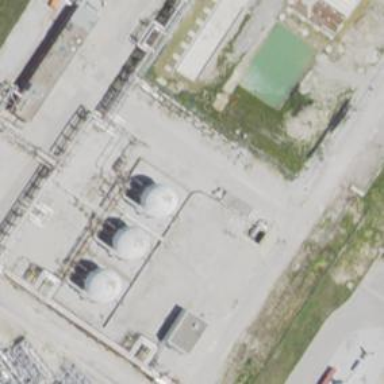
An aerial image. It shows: Storage tank that is man-made.